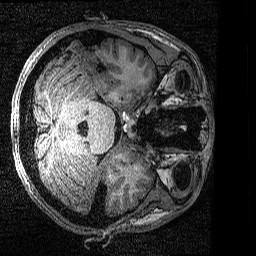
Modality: T1w
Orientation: axial
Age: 22
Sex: male
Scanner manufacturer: siemens
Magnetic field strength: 3 T
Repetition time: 2.53 s
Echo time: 0.00342 s